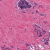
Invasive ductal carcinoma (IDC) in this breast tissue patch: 0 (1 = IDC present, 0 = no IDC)